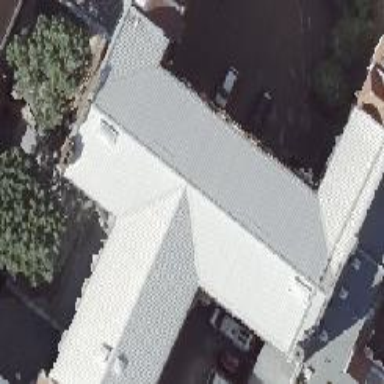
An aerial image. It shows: Commercial building with red gambrel roof made of roof tiles. The building itself is grey in color.